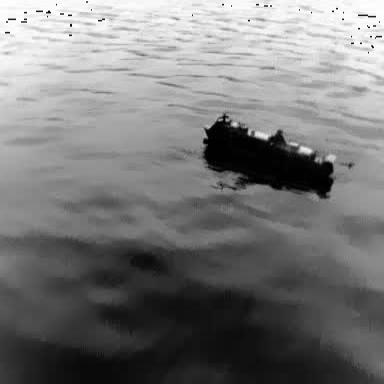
There is a container_ship in the infrared image.